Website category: camera
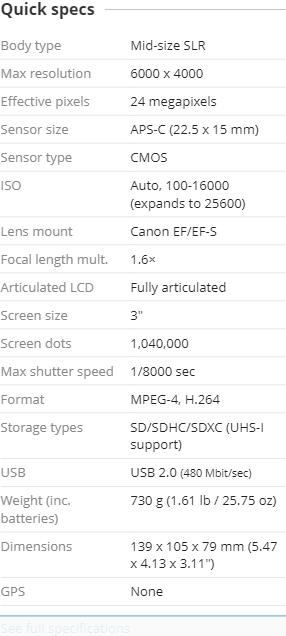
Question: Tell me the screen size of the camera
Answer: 3

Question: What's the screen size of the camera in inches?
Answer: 3

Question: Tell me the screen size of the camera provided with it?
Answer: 3

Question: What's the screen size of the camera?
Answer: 3

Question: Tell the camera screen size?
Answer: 3

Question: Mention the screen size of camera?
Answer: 3

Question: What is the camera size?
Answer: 3

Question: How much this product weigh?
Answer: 730 g (1.61 lb / 25.75 oz )

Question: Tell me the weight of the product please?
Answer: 730 g (1.61 lb / 25.75 oz )

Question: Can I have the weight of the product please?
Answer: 730 g (1.61 lb / 25.75 oz )

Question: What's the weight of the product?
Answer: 730 g (1.61 lb / 25.75 oz )

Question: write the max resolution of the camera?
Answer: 6000 x 4000

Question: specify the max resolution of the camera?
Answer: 6000 x 4000

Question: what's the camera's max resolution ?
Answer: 6000 x 4000

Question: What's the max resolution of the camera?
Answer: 6000 x 4000

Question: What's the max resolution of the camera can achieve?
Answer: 6000 x 4000

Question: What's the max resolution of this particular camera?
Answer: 6000 x 4000

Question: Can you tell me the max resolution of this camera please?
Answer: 6000 x 4000

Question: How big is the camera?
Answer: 139 x 105 x 79 mm (5.47 x 4.13 x 3.11 )

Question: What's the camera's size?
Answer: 139 x 105 x 79 mm (5.47 x 4.13 x 3.11 )

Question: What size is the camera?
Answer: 139 x 105 x 79 mm (5.47 x 4.13 x 3.11 )

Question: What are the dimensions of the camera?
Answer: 139 x 105 x 79 mm (5.47 x 4.13 x 3.11 )

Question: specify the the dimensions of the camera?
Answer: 139 x 105 x 79 mm (5.47 x 4.13 x 3.11 )

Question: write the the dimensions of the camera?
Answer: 139 x 105 x 79 mm (5.47 x 4.13 x 3.11 )

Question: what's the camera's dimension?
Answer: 139 x 105 x 79 mm (5.47 x 4.13 x 3.11 )